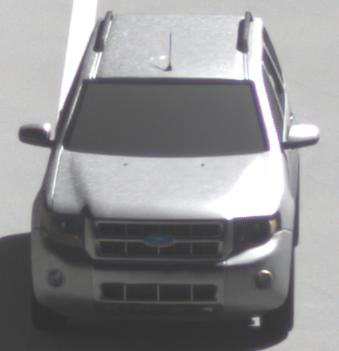
Make: Ford
Model: Escape Hybrid
Detailed model: -
Model produced from: 2004
Model produced until: 2012
Doors: 5
Color: white
Road condition: dry road
Daytime: midday
Contrast: high contrast